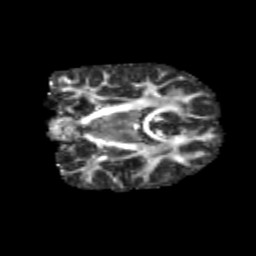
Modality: FA
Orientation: coronal
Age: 12
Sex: female
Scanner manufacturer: siemens
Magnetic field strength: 3 T
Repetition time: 3.8 s
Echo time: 0.07 s